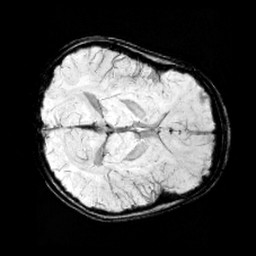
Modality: minIP
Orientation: axial
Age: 11
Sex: female
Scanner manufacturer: siemens
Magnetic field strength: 3 T
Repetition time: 0.027 s
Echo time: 0.02 s